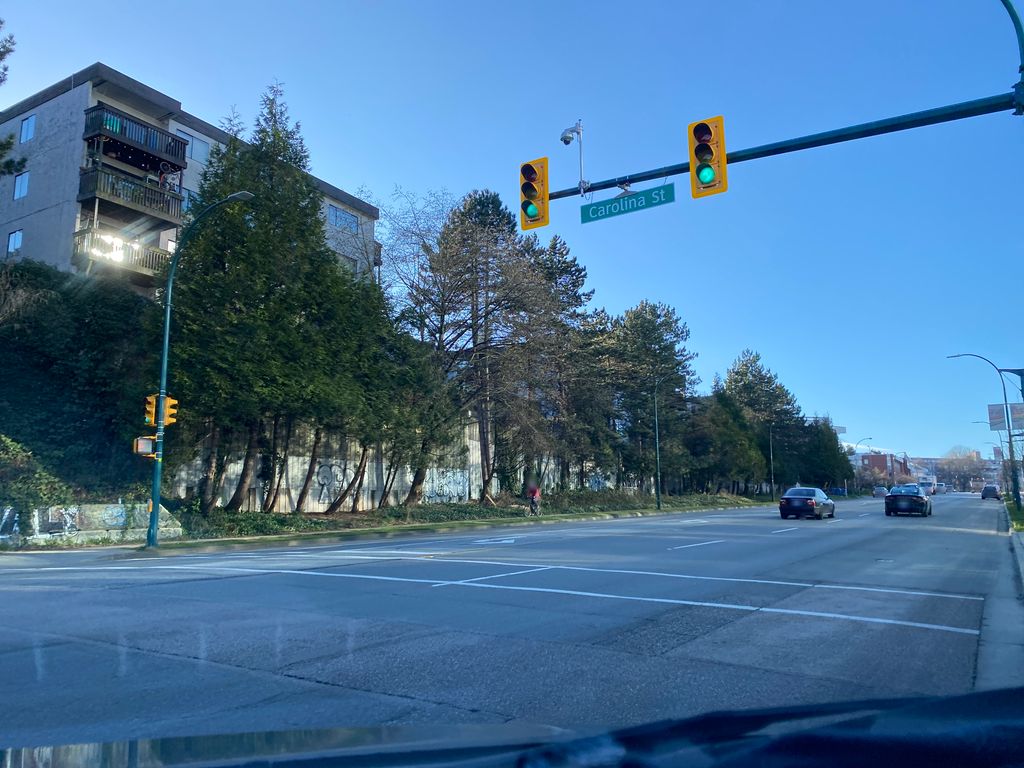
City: vancouver